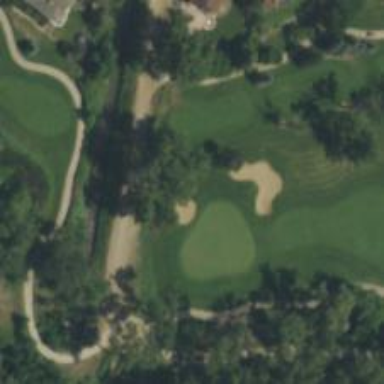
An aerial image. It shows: Service road designated as golf cart path.